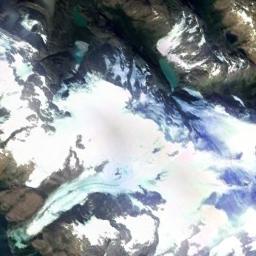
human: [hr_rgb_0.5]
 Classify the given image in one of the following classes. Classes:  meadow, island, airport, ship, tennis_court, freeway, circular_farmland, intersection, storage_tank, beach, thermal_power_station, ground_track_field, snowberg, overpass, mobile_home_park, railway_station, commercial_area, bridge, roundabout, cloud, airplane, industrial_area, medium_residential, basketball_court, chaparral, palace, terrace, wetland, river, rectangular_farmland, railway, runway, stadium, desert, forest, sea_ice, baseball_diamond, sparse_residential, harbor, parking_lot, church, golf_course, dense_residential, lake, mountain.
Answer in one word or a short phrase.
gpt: snowberg